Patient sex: M
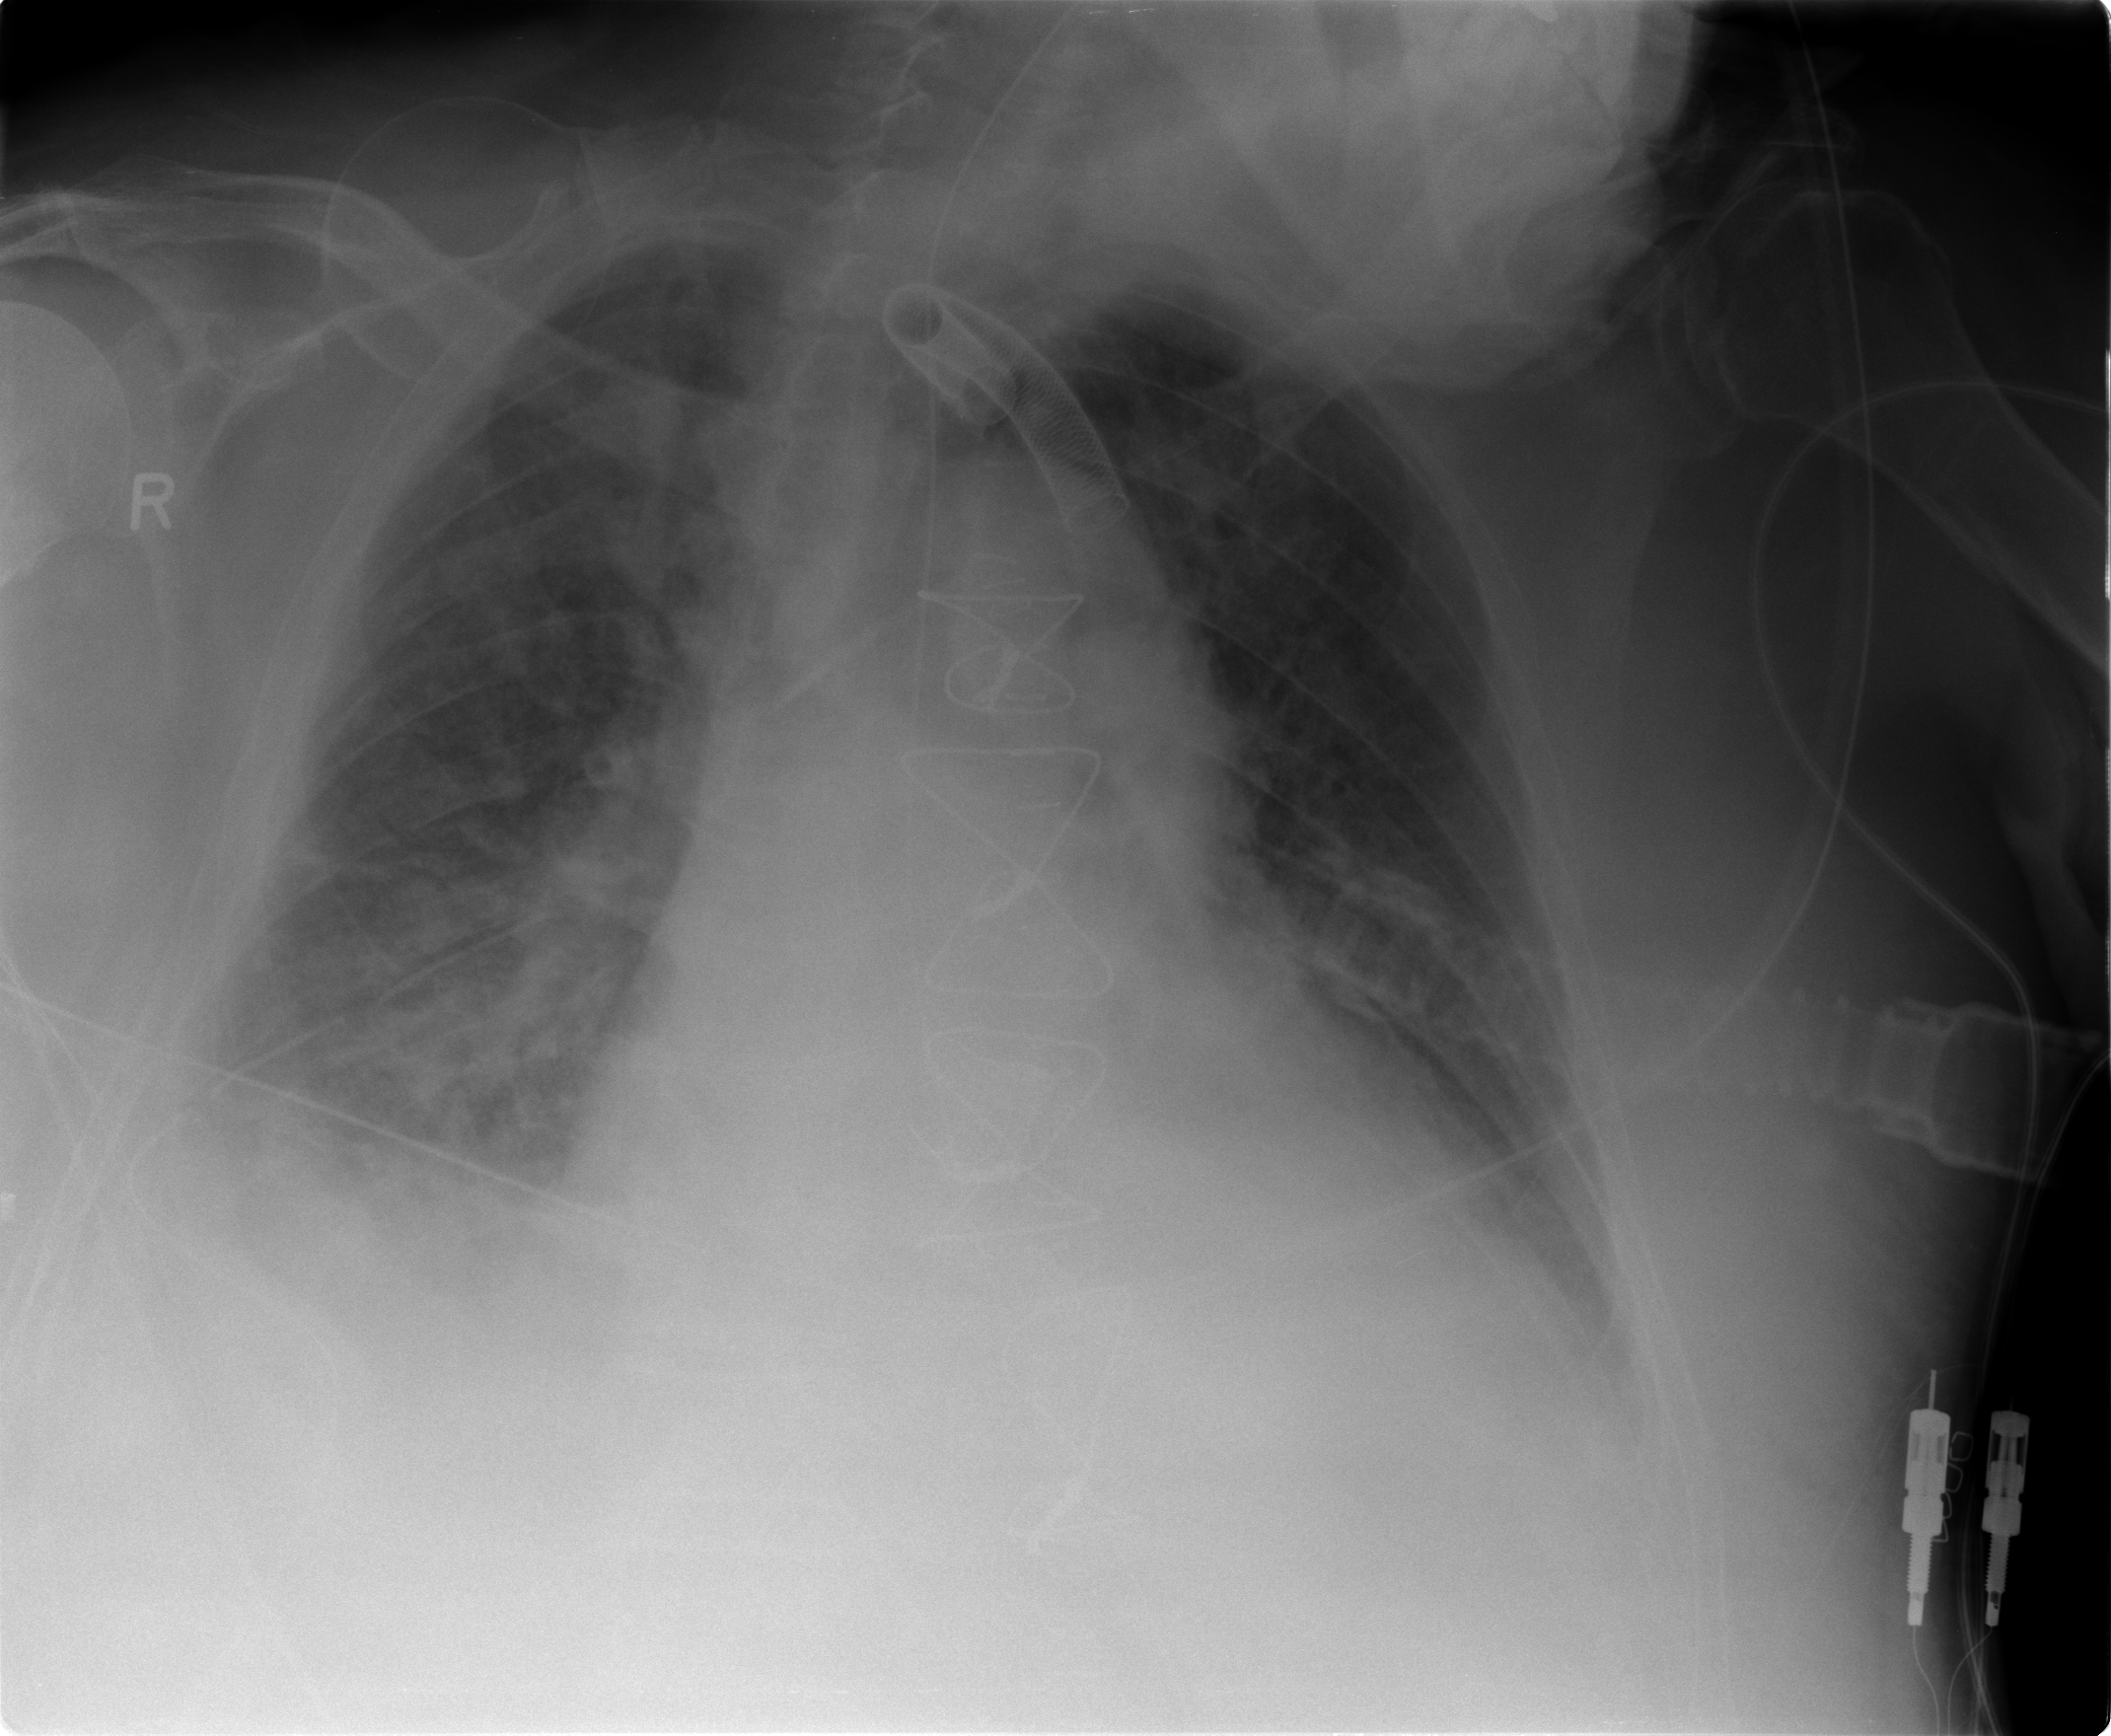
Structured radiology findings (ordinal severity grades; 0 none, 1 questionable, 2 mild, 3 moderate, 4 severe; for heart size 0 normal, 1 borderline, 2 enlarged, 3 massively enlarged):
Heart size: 2
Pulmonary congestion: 3
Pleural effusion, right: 2
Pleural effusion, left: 2
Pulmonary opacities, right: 2
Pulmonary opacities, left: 0
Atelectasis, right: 3
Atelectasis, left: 2